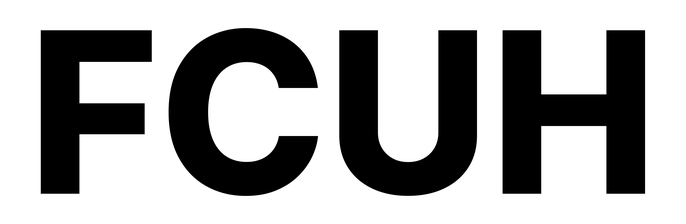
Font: Inter_ExtraBold